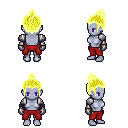
a pixel art fantasy rpg character, female body template, dark elf, purple skin, steel arm armor, red pants, gold short topknot hairstyle, metal gloves, four views (front, back, left, right), 2x2 character sprite sheet, small pixel art, hard edges, no anti-aliasing